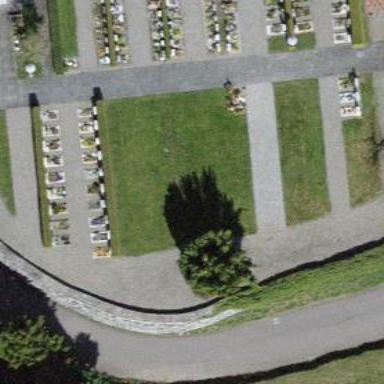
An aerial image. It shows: Cemetery.